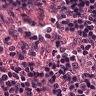
Metastatic tissue present: no